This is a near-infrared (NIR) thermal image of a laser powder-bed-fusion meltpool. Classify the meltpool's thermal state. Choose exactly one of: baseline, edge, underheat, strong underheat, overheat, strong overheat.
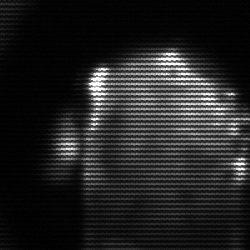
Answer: baseline